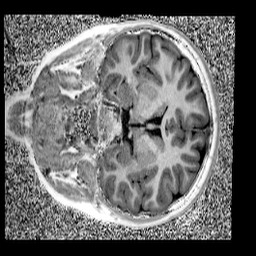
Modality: UNIT1
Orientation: coronal
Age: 10
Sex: female
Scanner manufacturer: siemens
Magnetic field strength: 3 T
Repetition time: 4 s
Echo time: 0.00299 s